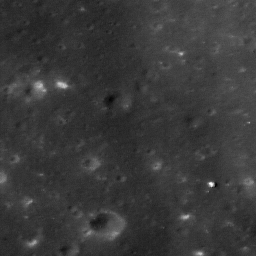
Host type: background_regolith
Lunar coordinates: latitude nan, longitude nan